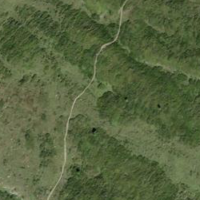
EUNIS habitat code: 26
Species observed at this site:
Parnassia palustris
Bistorta vivipara